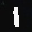
Label: 1